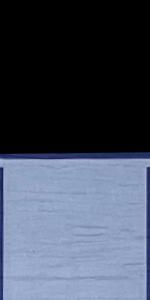
Label: Empty